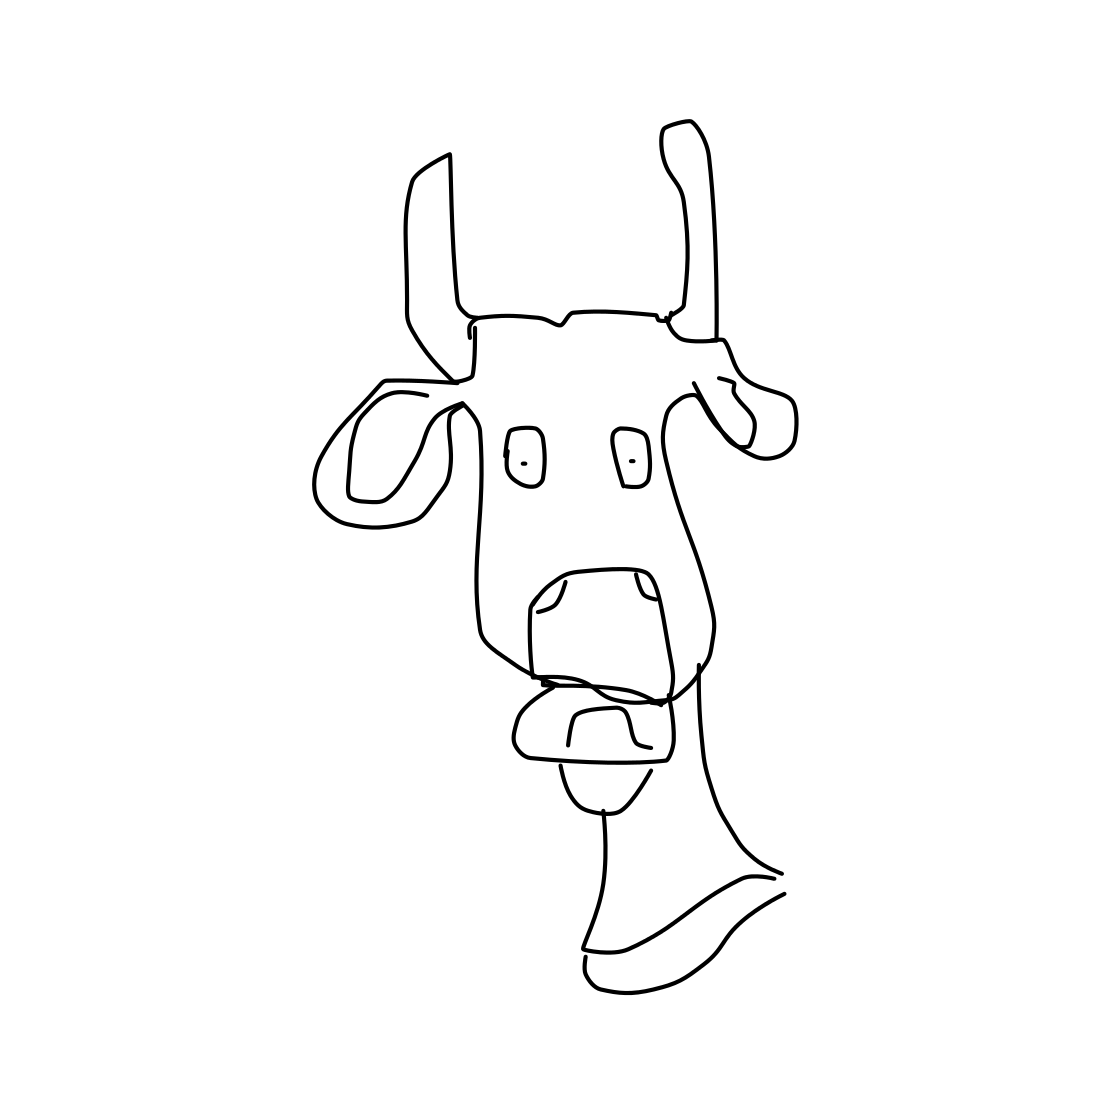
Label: cow